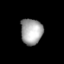
Tissue: lung
Cell type: Epithelial cells
Senescence score: 0.6102
Nuclear area (px): 553
Mean DAPI intensity: 166.477